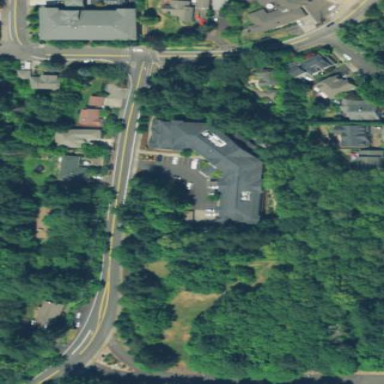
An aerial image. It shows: Building.